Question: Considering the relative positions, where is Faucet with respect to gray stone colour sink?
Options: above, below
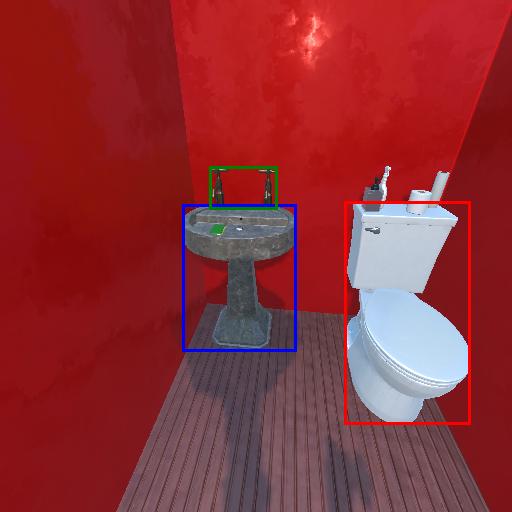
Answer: above